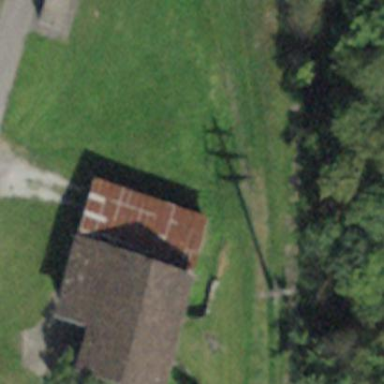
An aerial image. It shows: Detached building.